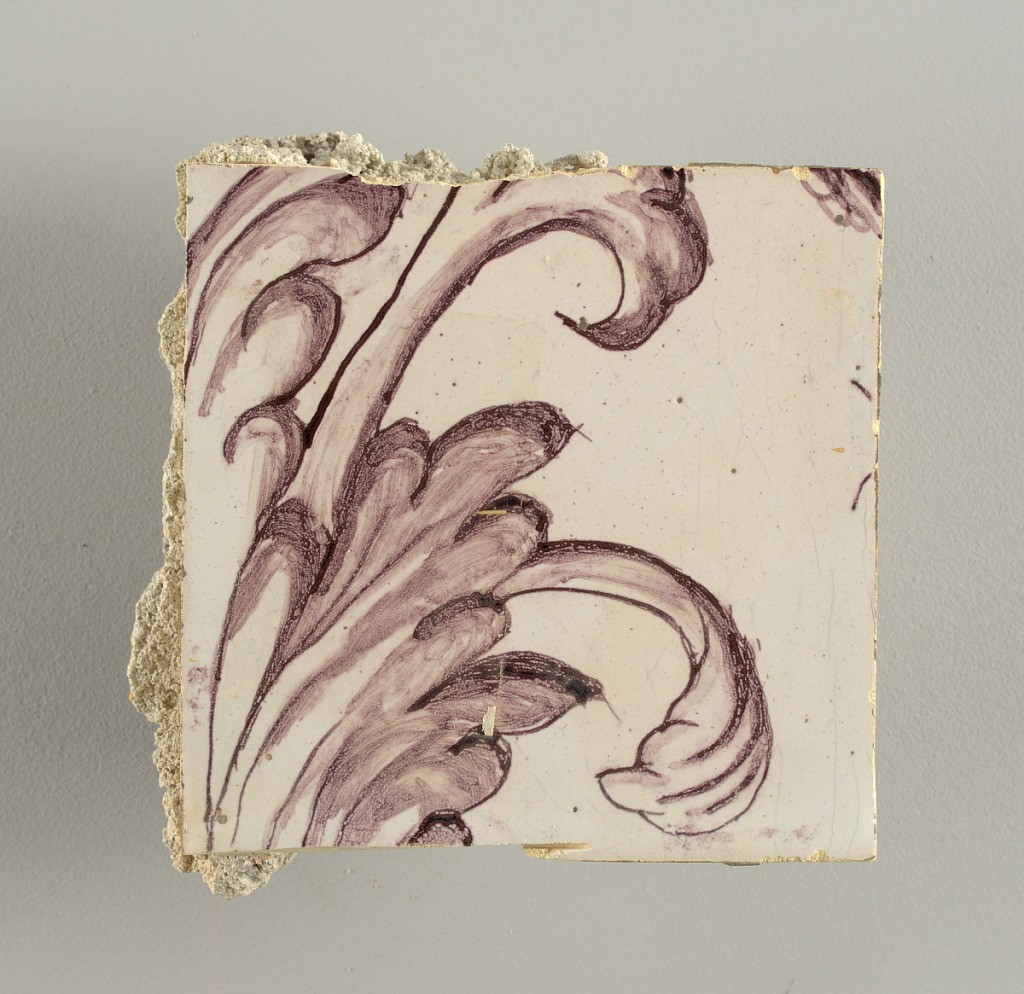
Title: Wall facing
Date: ca. 1725
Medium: Tin-glazed earthenware, underglaze
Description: Horizontal rectangle.  Thirty-seven tiles wide and twenty-one high with opening for door or window nineteen and one-half tiles high and twelve wide.  To left and right of opening, centered canopy above. Left, woman representing Hope, right, a sculputure urn.  Centered above opening, a mascaron.  Arabesque design of foliage.